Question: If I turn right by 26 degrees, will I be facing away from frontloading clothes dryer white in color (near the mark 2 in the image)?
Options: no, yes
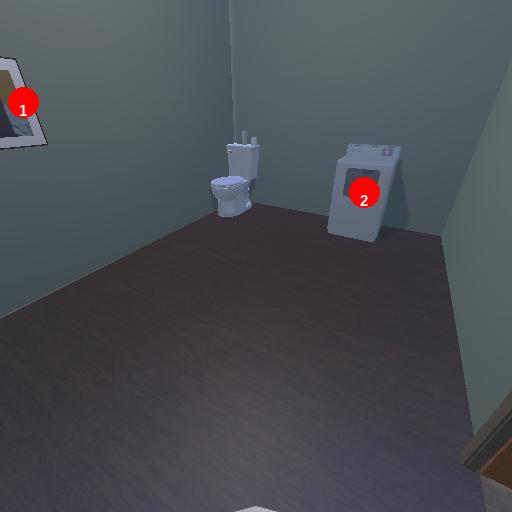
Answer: no